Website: apple
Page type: billing-address
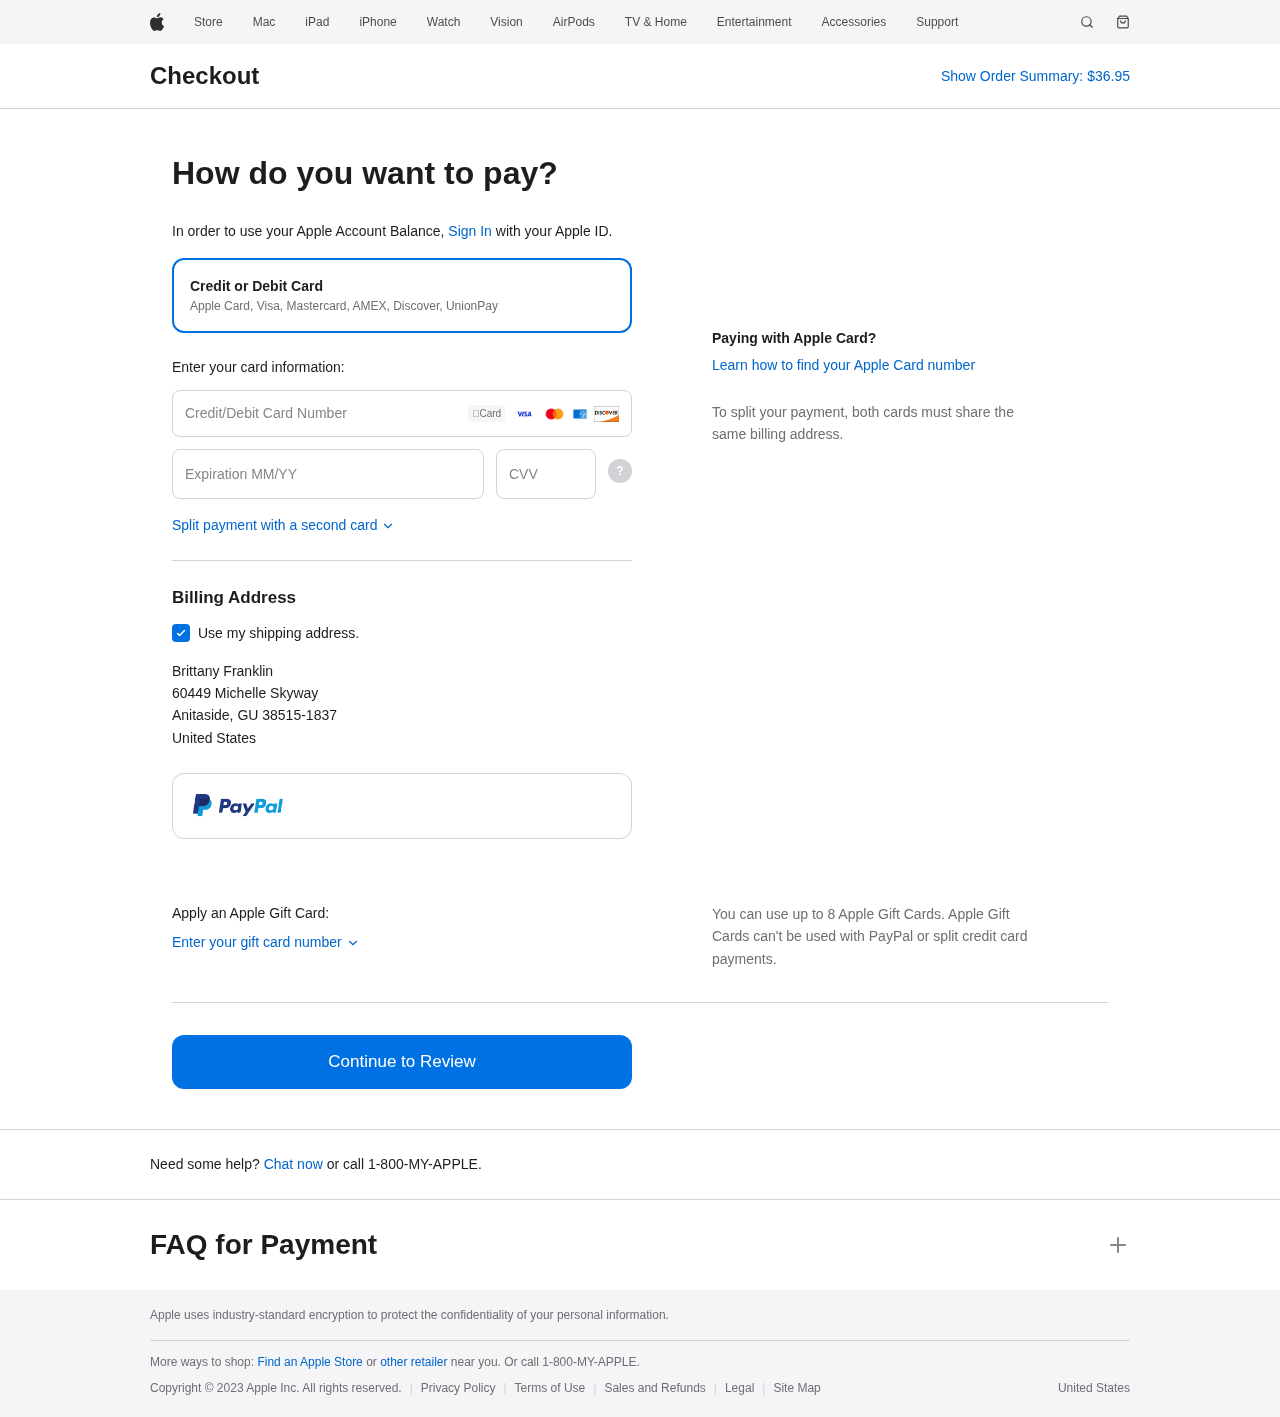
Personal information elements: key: PII_CARD_CVV
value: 904
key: PII_CARD_EXPIRY
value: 05/26
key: PII_CARD_NUMBER
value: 6011 8300 3643 4177
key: PII_CITY
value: Anitaside
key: PII_COUNTRY
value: United States
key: PII_FULLNAME
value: Brittany Franklin
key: PII_POSTCODE_FULL
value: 38515-1837
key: PII_STATE_ABBR
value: GU
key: PII_STREET
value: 60449 Michelle Skyway
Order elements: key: ORDER_TOTAL
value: $36.95